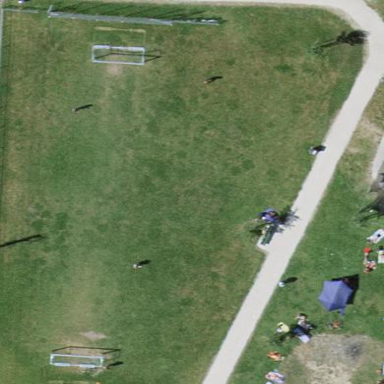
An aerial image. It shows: Soccer pitch with grass surface for leisure land.